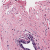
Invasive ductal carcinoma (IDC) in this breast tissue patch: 0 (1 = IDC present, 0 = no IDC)